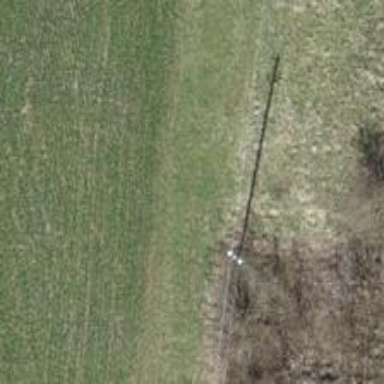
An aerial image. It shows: Power pole.